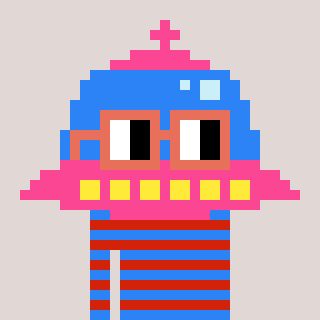
a pixel art character with square orange glasses, a ufo-shaped head and a red-colored body on a warm background